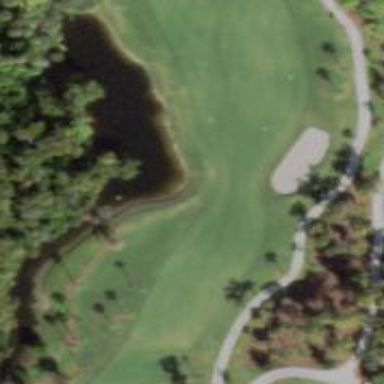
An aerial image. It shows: Golf fairway surrounded by grass.